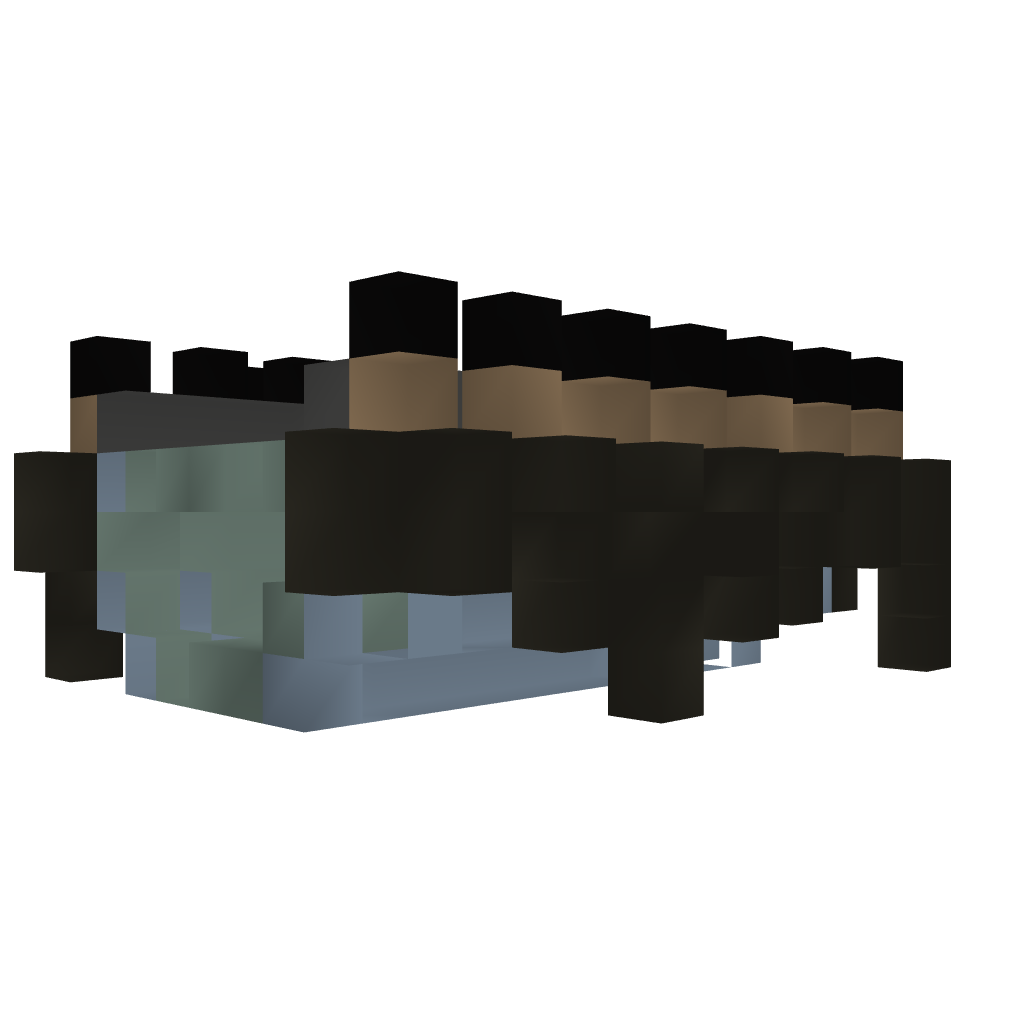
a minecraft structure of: Ancient Skyway Modified with sewer(Corner)